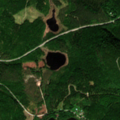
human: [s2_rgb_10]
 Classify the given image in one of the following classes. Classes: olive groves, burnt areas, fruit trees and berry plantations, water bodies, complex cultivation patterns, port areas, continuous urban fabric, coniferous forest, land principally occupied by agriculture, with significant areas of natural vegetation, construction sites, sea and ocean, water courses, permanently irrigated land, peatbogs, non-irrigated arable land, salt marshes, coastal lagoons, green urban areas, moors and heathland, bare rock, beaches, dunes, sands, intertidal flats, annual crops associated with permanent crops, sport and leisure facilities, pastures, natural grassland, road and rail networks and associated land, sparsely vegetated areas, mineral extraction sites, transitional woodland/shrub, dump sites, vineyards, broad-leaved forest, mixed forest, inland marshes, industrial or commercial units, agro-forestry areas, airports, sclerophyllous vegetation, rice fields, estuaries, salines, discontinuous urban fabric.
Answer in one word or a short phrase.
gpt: coniferous forest, mixed forest, water bodies